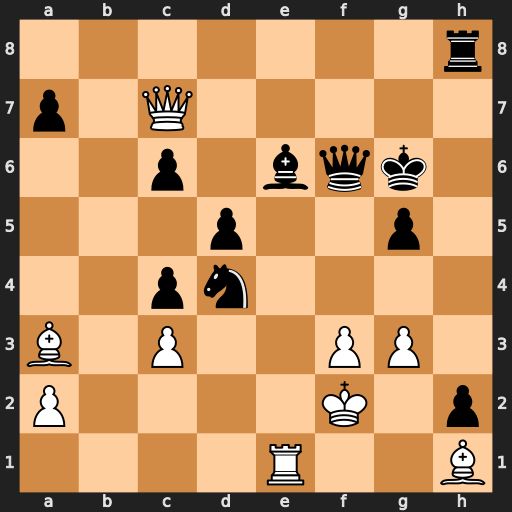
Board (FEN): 7r/p1Q5/2p1bqk1/3p2p1/2pn4/B1P2PP1/P4K1p/4R2B
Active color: w
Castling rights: -
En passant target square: -
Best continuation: Be7 Qf7 cxd4